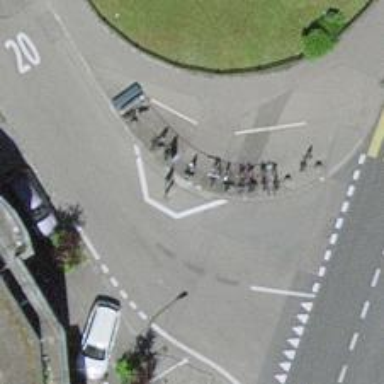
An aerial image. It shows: Bicycle rental facility.